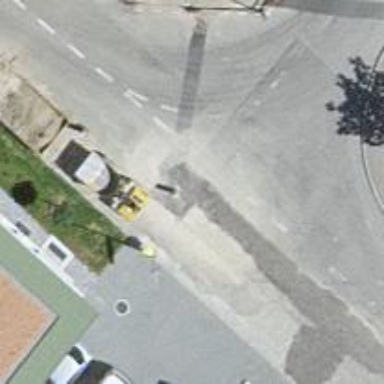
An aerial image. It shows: Asphalt road in residential area.